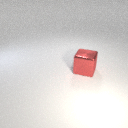
large red metal cube